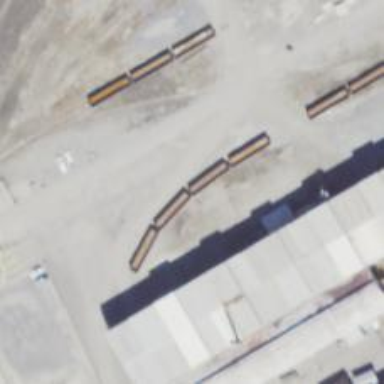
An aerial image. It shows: Rail spur service.